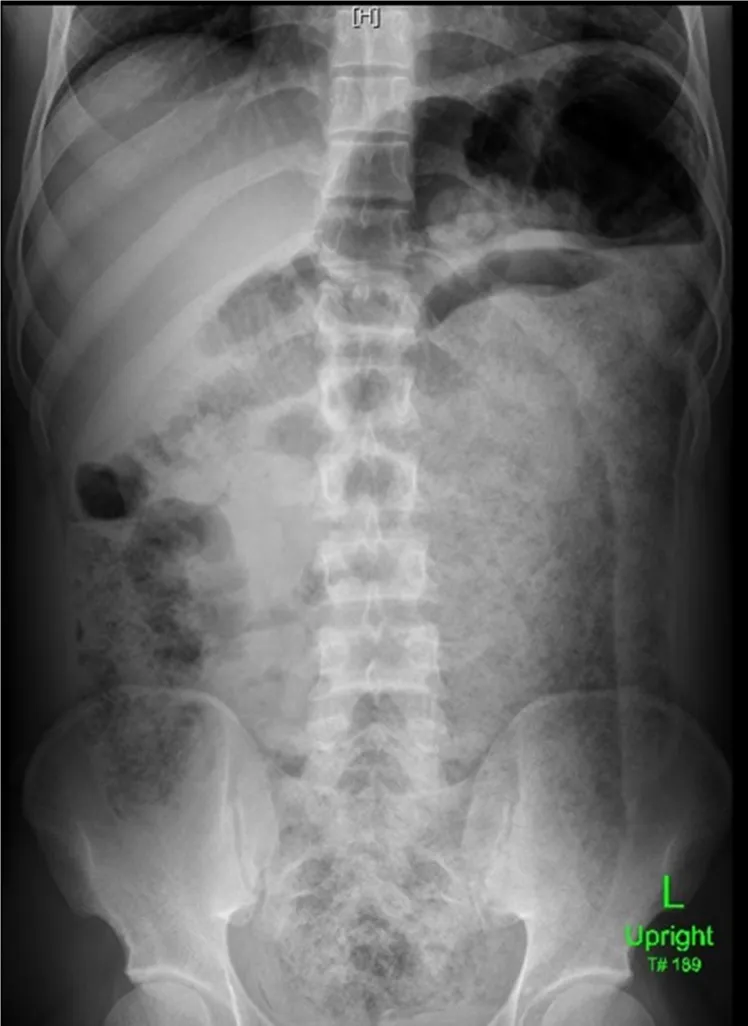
Plain erect abdominal X-ray showing huge fecal loading of the whole colon.
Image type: radiology (x_ray)